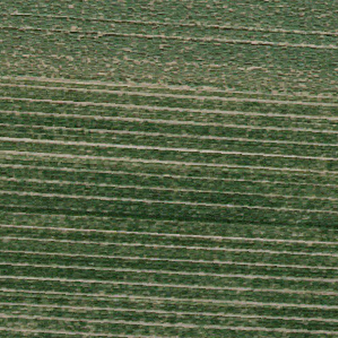
Label: other